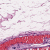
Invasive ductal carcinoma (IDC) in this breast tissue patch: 0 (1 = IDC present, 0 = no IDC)